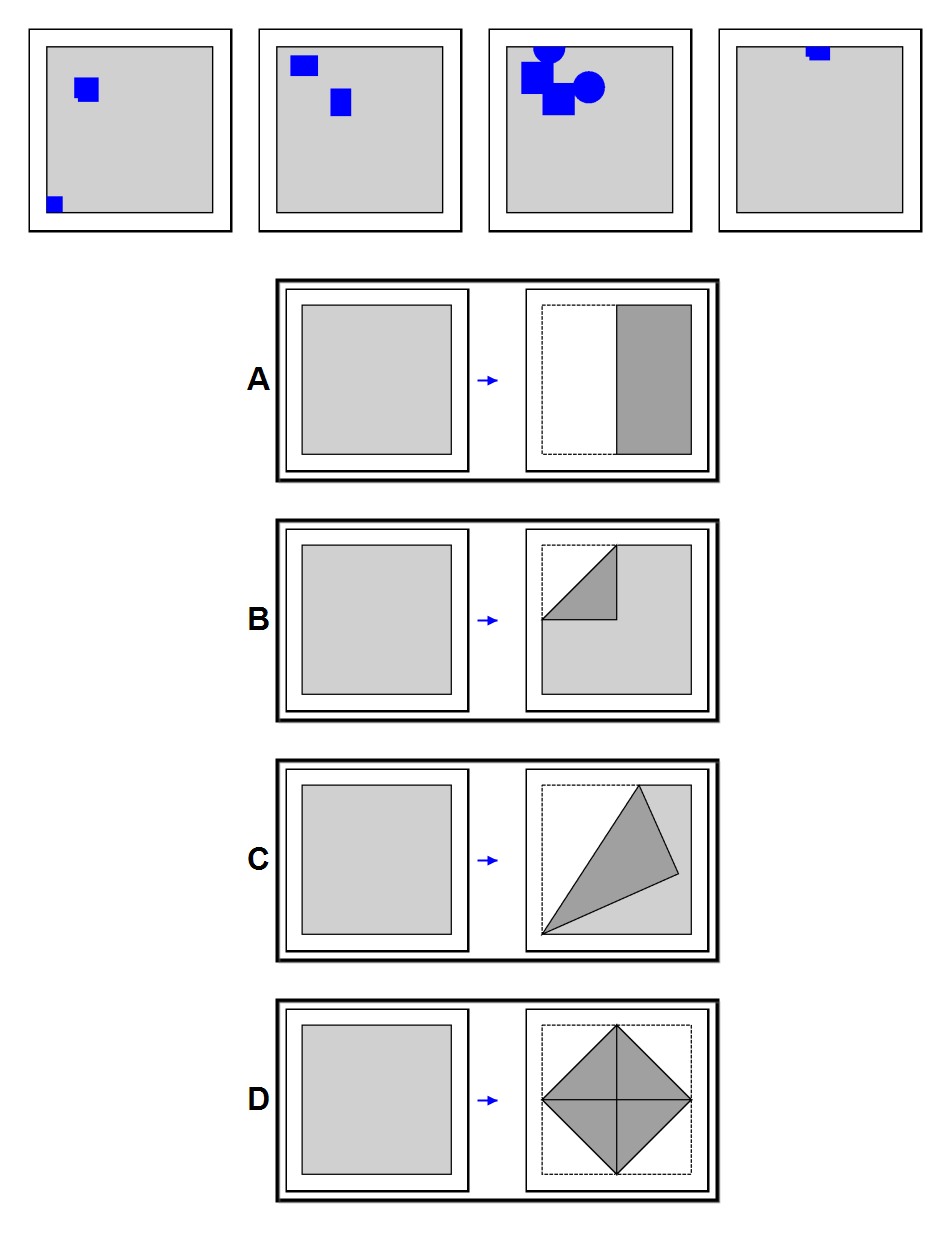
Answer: B